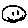
Label: smiley face